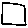
Label: square